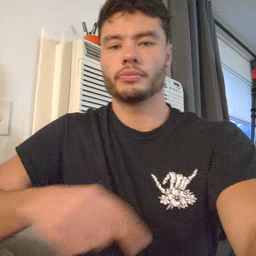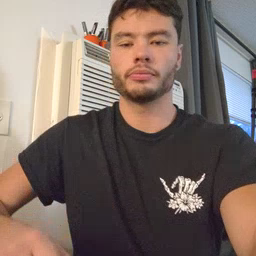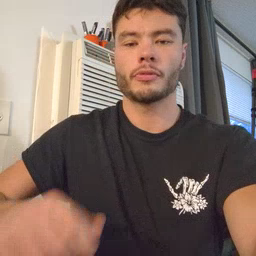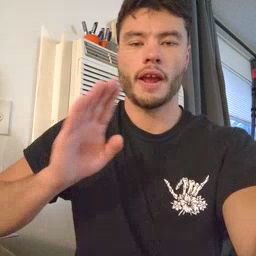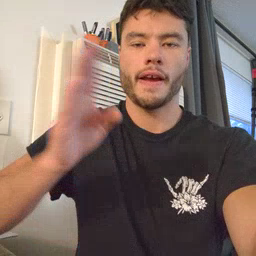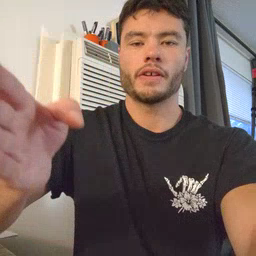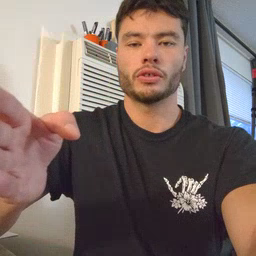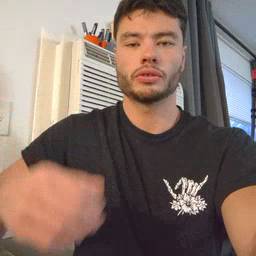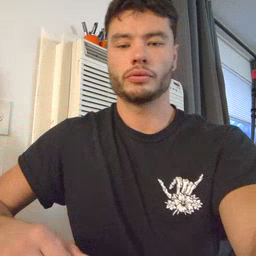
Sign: after